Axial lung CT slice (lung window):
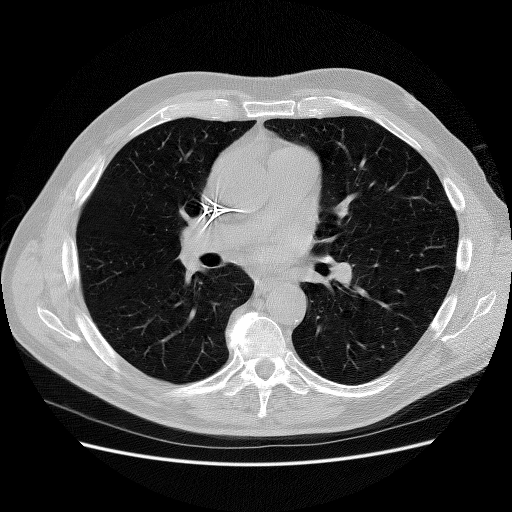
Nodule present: no